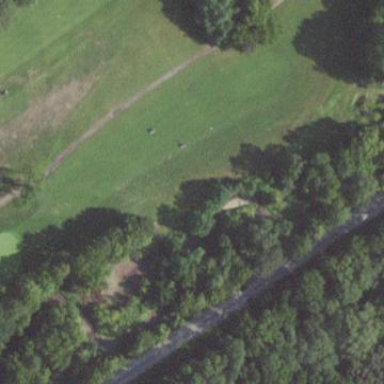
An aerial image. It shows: Golf rough area.